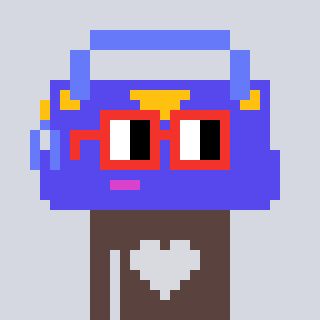
a pixel art character with square red glasses, a bag-shaped head and a darkbrown-colored body on a cool background